Question: (for the quick reader)
: Am I right that the Spectral analysis method to analyze a CHIRP is not so beneficial for parameter estimation/ model identification)
My system is open-loop, 1 input (steering wheel angle) and 2 outputs (y-acceleration and yaw_Rate). To find vehicle characteristics I want to fit a linear transfer function to my data (Bicycle model).
My current method is the 'Spectral analysis method': using test data to estimate the FRF and therefore the transfer function, because:

For dummy data (2 transfer functions excited by a chirp steering wheel angle) this works very well: accuracy of 99.98% to refit the model. For real test data, a real vehicle. this is nowhere near correct. Even if I average the data over 11 runs. Hence my confusion/question.
[will upload images of the test data tonight for clarification]
I'm working on a project where I have to perform parameter identification of a car.
In simulator based compensatory tracking experiments I would excite the 'system' (read human) with a multi-sine signal and use the instrumental variable method (and function fitting) to perform system identification (Fourier transforming in- and output; and only evaluating the excited frequencies).
However, for a human driver this may be a bit difficult to do in the car. It is easier to provide sine-sweep (or CHIRP).
Unfortunately I think this input signal is not compatible with direct frequency domain analysis, because each frequency is only excited during a specific timeframe and the Foerier transform assumes a harmonic oscilation during the entire sample-time.
I have checked some books (System Identification:A Frequency Domain Approach, System identification : an introduction and ) but can't seem to get a grip on how to use the CHIRP signal for the estimation of the Frequency Response Function (thus also the transfer function).
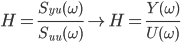
Answer: # Short answer (for the quick reader):
It depends on what you want to do. And yes, multisine signals can have favourable properties compared to chirps.
## A bit longer answer:
You ask about chirp signals and their suitability for system identification / parameter estimation. Hence I assume you focus on frequency domain identification and hence I do not comment on time domain.
If you read the book "System Identification:A Frequency Domain Approach" by Pintelon/Schoukens (try to get the second edition from 2012), you will find (cf chapter 2) that the authors favour periodic signals over nonperiodic ones (like chirps) (and they do for good reasons, as periodic signals avoid major errors like leakage).
However if your system cannot be excited by periodic signals (for whatever reason), chirp signals may be a great excitation signal. In the aviation world, test pilots are even taught to perform good chirp signals. The processing of your data may be different for chirps (take a look at chapter 7 in the Pintelon/Schoukens book).
In the end there is just one thing that makes a good excitation signal - that is it gives the desired estimation result. If chirps work for your application: Go with them!
---
> Unfortunately I think this input signal is not compatible with direct frequency domain analysis, because each frequency is only excited during a specific timeframe and the Foerier transform assumes a harmonic oscilation during the entire sample-time.
I do not understand what you mean with your this paragraph. Can you describe your problem in more detail?
---
P.S.: You didn't write much about your system. Is it static or dynamic? Linear / Nonlinear? Open loop or closed loop? SISO/MIMO? Are you limited to frequency domain ID? Can you repeat experiments? Each subject should be kept in mind when you decide about the excitation.